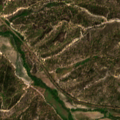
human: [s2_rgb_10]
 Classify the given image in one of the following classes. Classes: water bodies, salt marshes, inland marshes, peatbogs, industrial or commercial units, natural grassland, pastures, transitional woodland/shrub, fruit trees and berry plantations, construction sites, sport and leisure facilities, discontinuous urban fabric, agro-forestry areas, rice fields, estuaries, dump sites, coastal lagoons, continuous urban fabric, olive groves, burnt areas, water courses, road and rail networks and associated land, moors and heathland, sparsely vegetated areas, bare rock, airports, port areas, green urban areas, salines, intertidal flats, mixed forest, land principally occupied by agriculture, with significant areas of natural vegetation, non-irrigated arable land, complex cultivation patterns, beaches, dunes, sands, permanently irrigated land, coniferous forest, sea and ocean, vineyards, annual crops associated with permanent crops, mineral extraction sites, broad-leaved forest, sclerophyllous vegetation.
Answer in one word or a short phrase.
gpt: non-irrigated arable land, broad-leaved forest, transitional woodland/shrub